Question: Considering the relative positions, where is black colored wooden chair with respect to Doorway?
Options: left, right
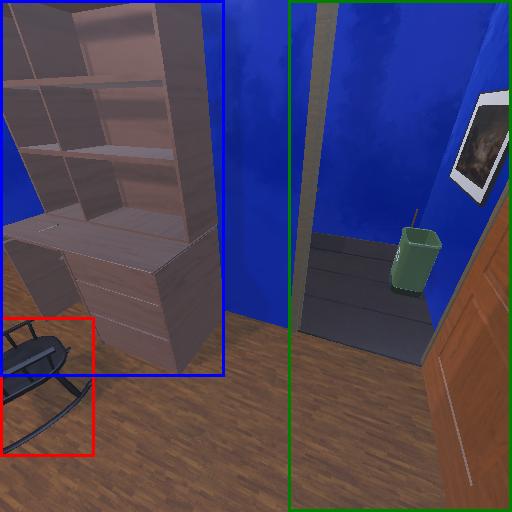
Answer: left